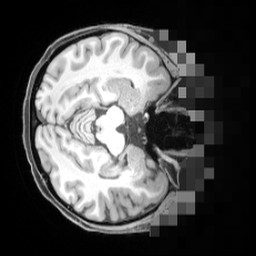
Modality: T1w
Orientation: axial
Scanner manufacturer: siemens
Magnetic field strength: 3 T
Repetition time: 2.55 s